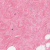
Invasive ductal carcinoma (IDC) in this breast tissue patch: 0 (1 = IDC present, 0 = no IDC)